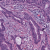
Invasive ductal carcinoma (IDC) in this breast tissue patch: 1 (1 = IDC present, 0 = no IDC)